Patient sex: F
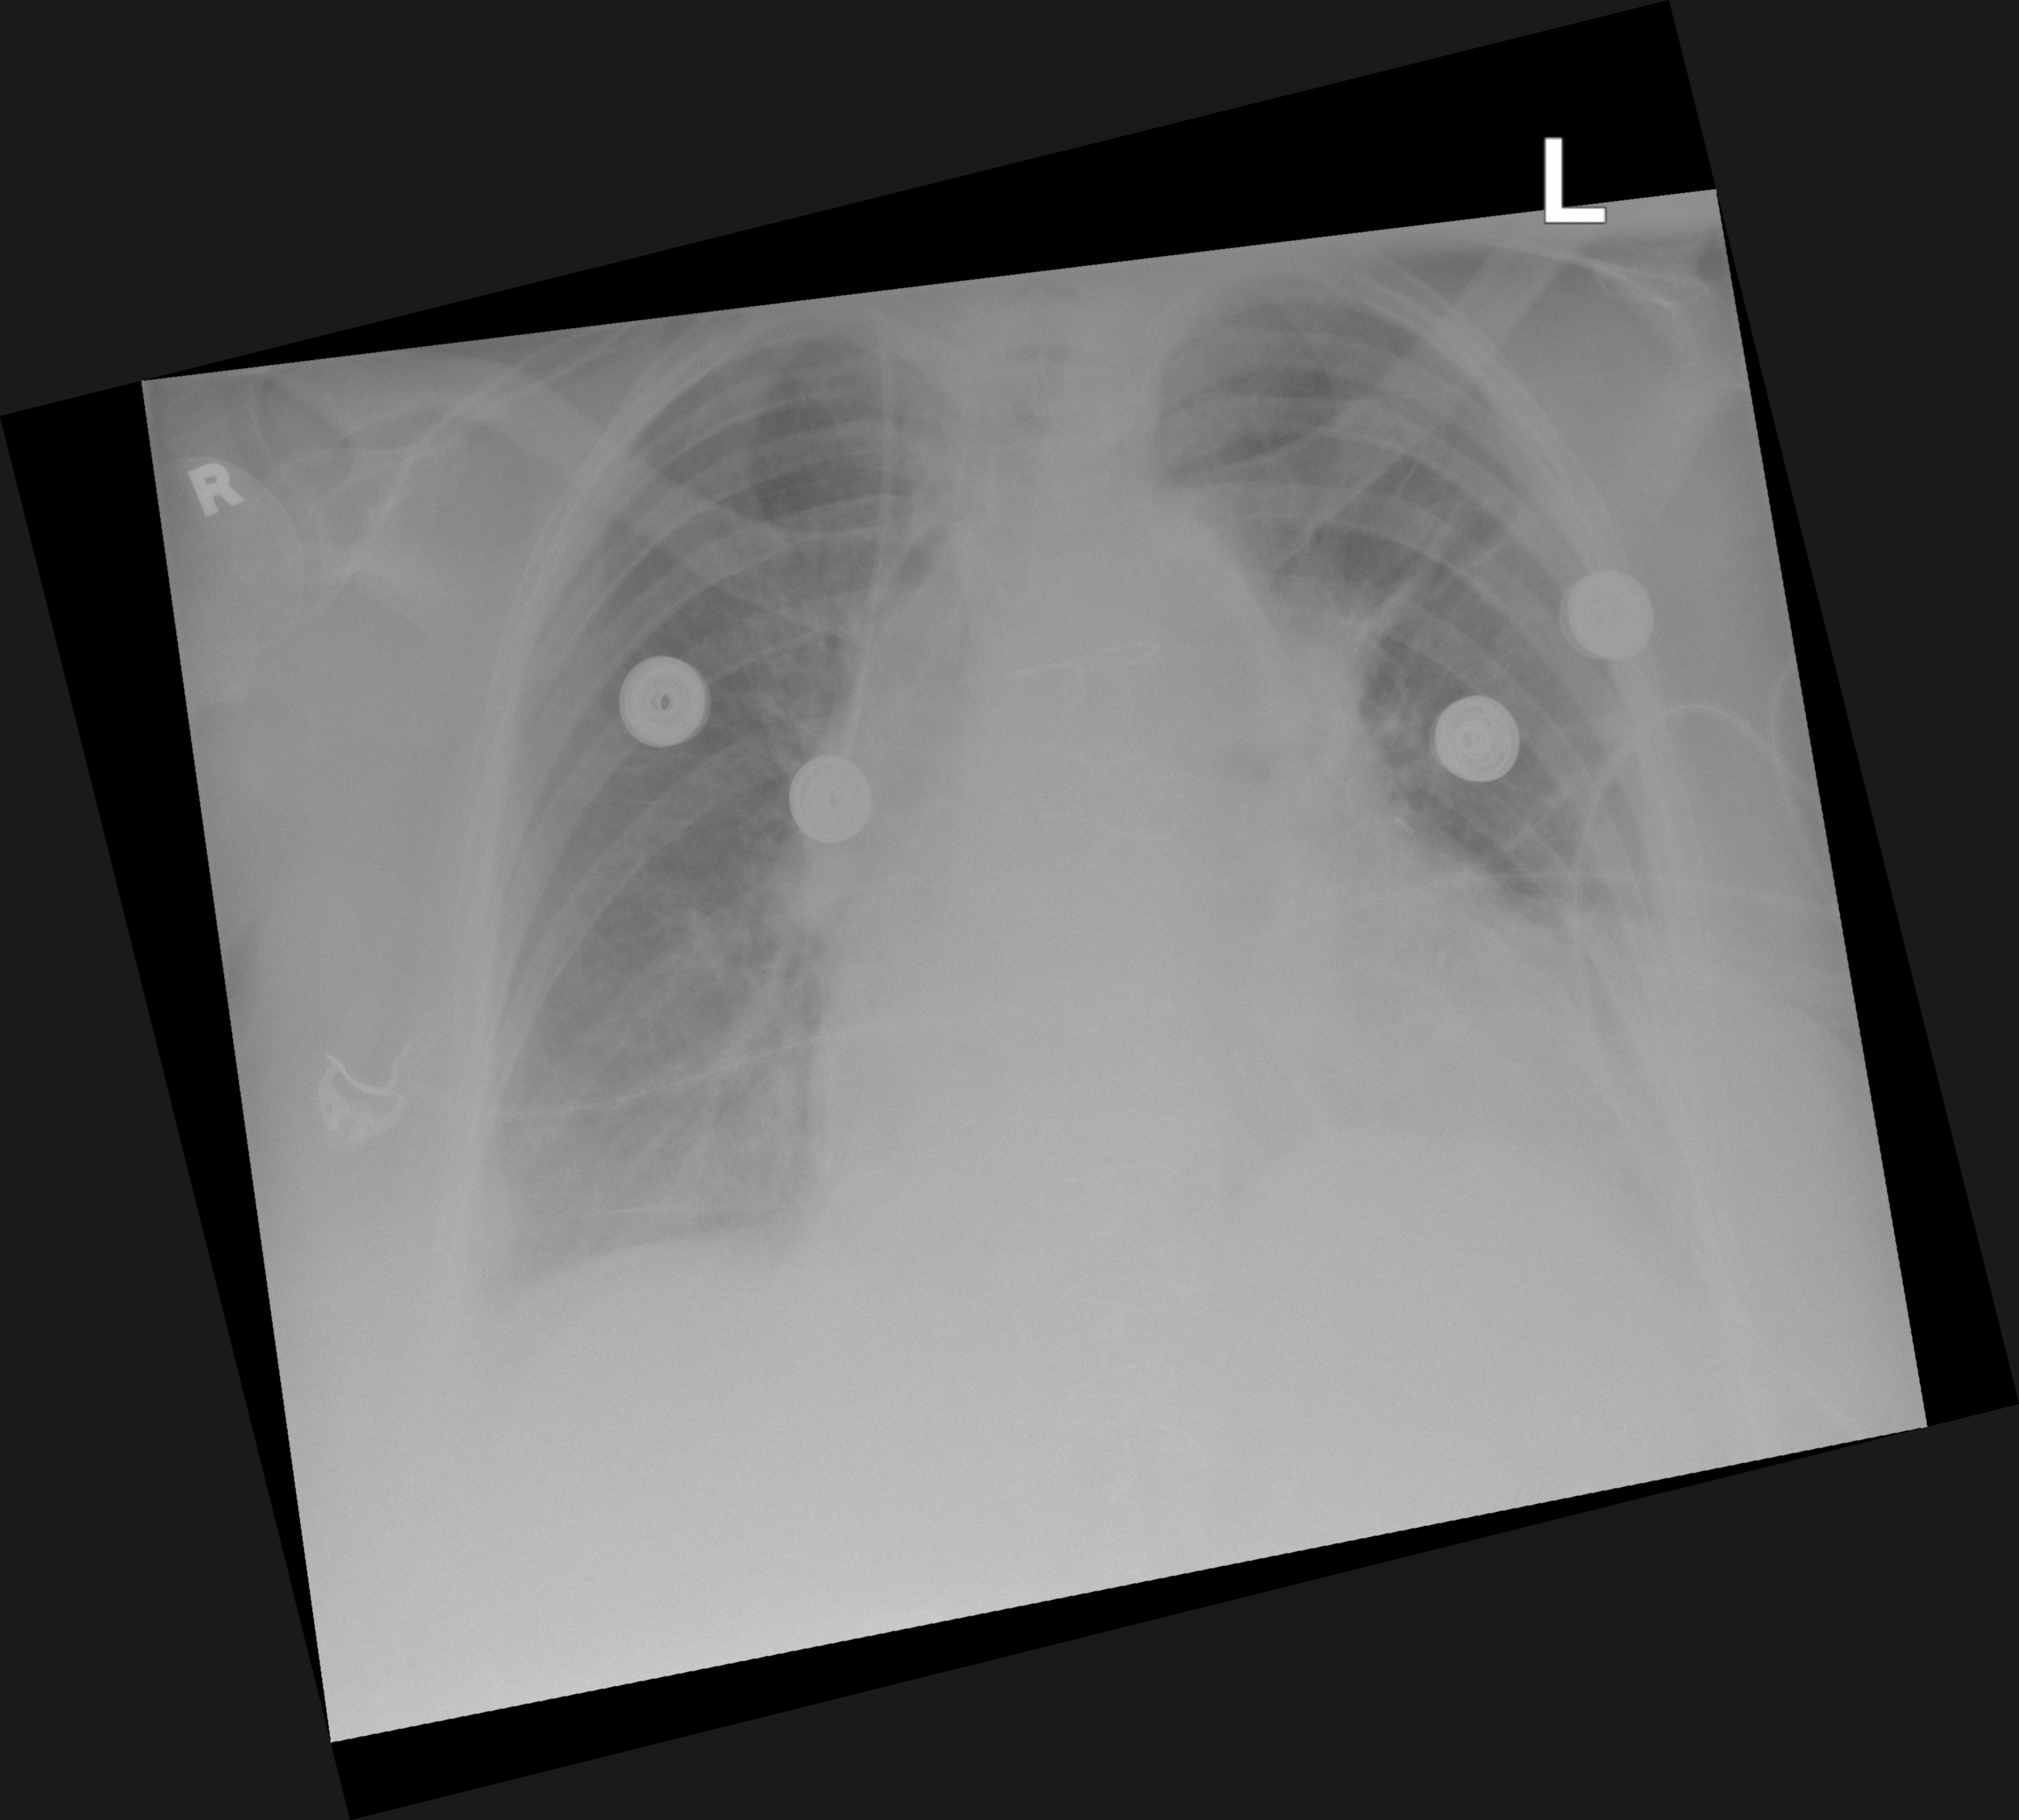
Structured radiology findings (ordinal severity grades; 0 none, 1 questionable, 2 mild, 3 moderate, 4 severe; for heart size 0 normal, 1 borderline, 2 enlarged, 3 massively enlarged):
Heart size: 2
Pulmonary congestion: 2
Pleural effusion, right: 1
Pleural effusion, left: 2
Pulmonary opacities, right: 0
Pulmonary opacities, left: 0
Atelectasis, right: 0
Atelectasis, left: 2